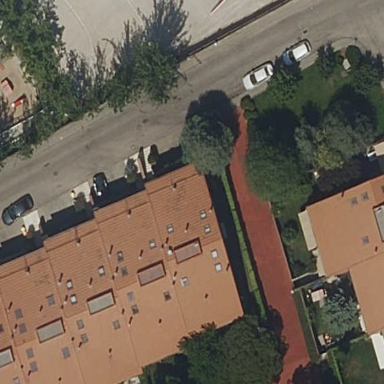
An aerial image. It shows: Terrace building.